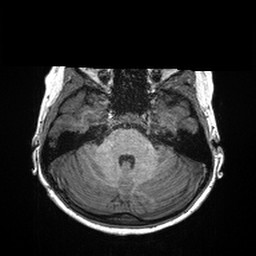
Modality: T1w
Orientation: coronal
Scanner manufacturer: siemens
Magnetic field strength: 3 T
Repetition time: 2.3 s
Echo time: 0.00298 s